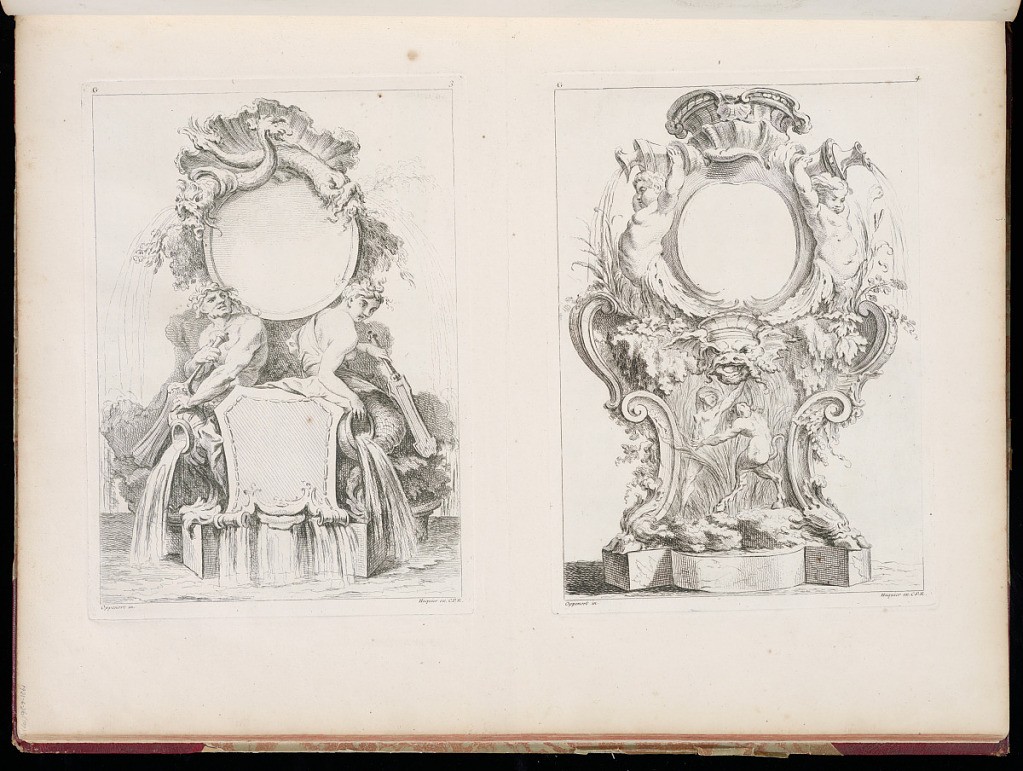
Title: Fountain Designs
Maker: Gilles-Marie Oppenord, French, 1672–1742
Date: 1749-1761
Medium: Etching and engraving on laid paper
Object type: Bound print
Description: Page printed with two plates of fountain designs with rondels for inscriptions. The fountain design of the left plate has anguipeds holding vases from which water pours; the top of the rondel has on it dolphins with their tails crossed in front of a shell. The fountain design of the right plate is in the form of a cartouche with a relief of Pan and Syrinx carved at the bottom. The rondel is framed by grotesque putti who hold aloft vases that pour out water. Both plates are signed and numbered.